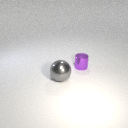
small purple metal cylinder behind large gray metal sphere